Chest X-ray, PA view. Patient: 58 years old, sex F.
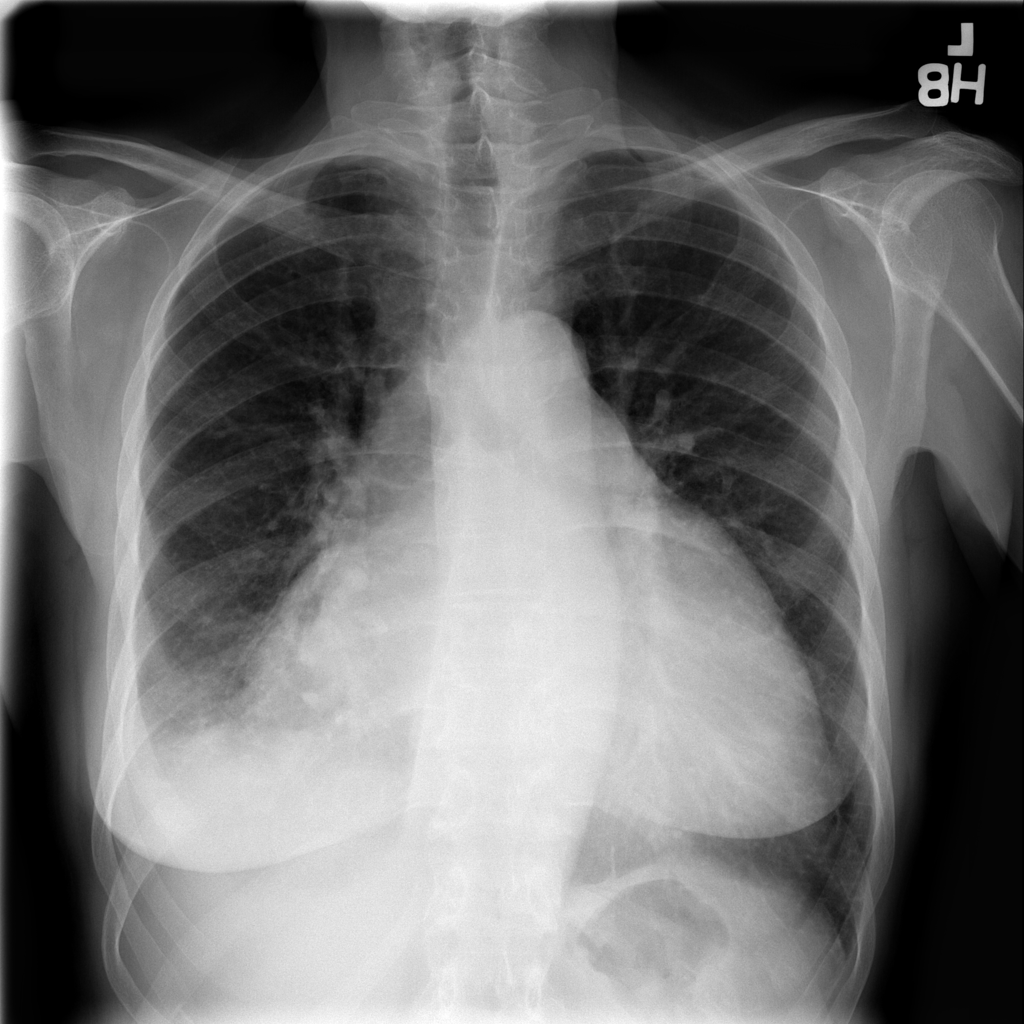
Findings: Cardiomegaly, Infiltration